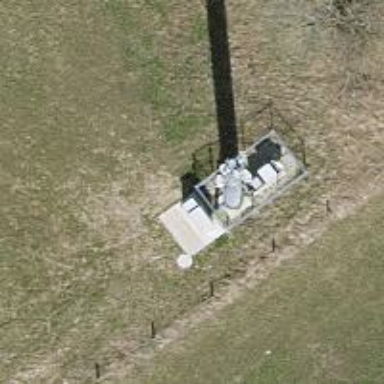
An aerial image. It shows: Communication tower.